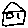
Label: house